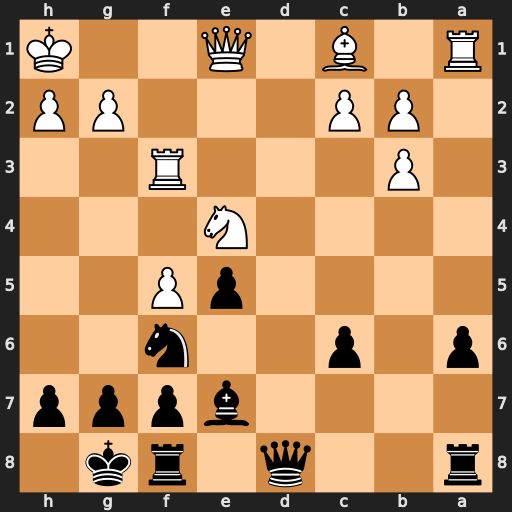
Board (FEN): r2q1rk1/4bppp/p1p2n2/4pP2/4N3/1P3R2/1PP3PP/R1B1Q2K
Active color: b
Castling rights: -
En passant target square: -
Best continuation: Nxe4 Rd3 Nd6